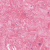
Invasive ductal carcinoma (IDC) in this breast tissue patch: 0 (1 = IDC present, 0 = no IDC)